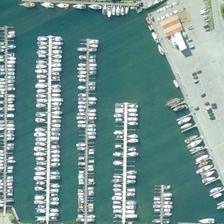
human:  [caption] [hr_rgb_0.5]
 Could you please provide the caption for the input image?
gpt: many boats are orderly in a port near a wharf .

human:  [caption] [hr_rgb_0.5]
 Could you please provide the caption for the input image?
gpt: many boats are orderly in a port near a wharf .

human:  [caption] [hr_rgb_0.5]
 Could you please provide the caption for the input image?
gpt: many boats are orderly in a port near a wharf .

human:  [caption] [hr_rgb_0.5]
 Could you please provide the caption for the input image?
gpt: many boats are orderly in a port near a wharf .

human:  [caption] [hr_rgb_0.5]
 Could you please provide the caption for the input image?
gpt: many boats are orderly in a port near a wharf .